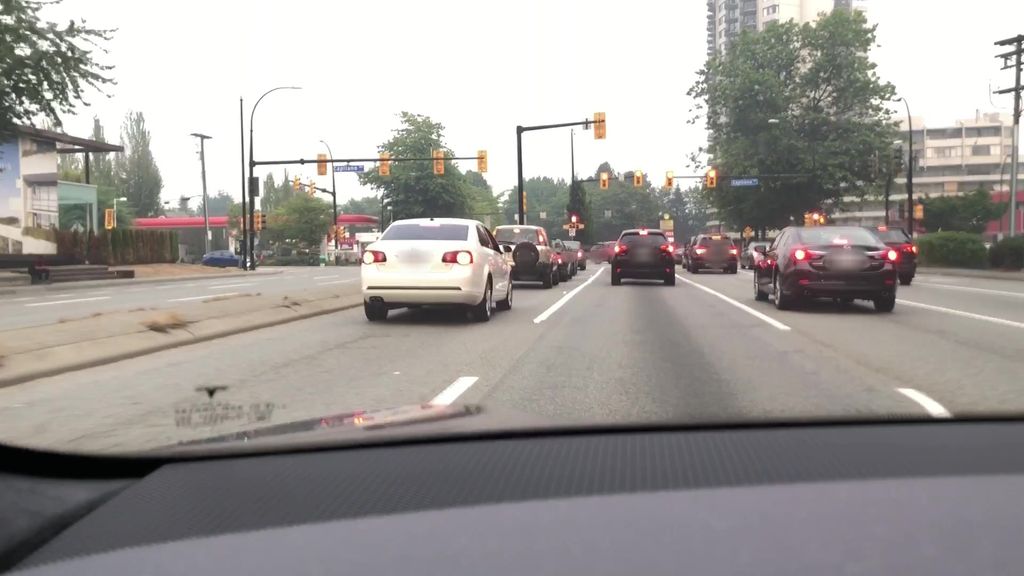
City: vancouver